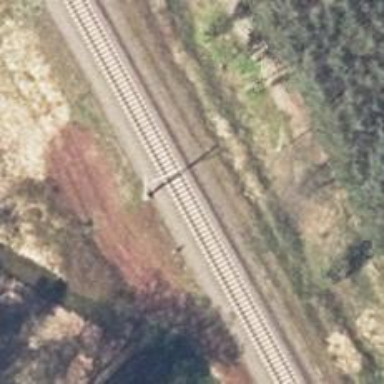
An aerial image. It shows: Milestone along the railway track with catenary mast.